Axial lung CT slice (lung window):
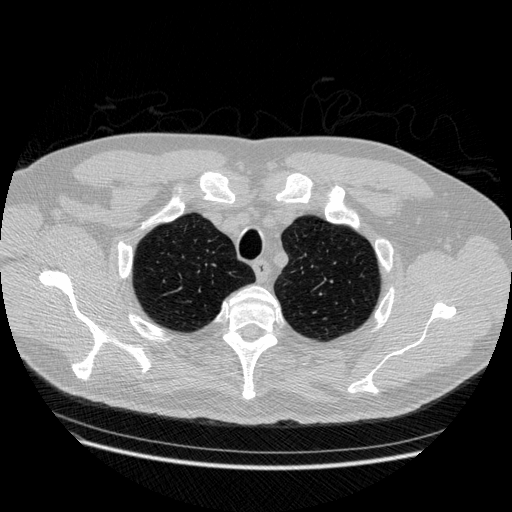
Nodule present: no